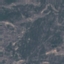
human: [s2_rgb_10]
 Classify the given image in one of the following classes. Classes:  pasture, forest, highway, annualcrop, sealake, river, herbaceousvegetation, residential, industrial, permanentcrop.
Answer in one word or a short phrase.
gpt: HerbaceousVegetation